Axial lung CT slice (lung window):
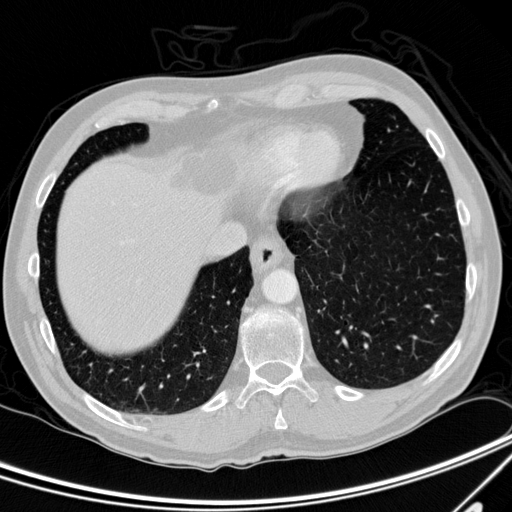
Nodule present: no